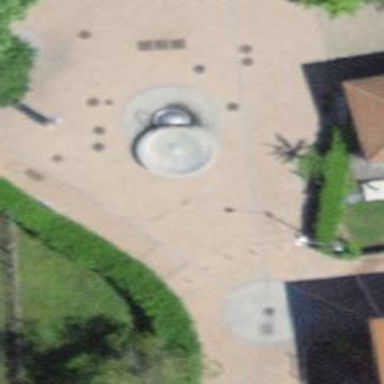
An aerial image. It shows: Bubbling fountain as amenity.